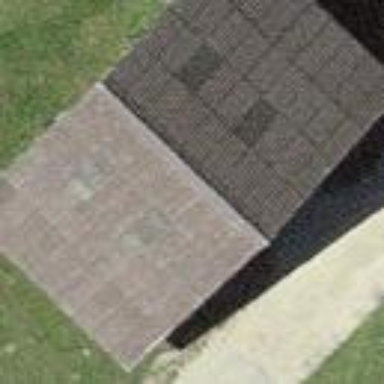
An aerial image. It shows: Barn.